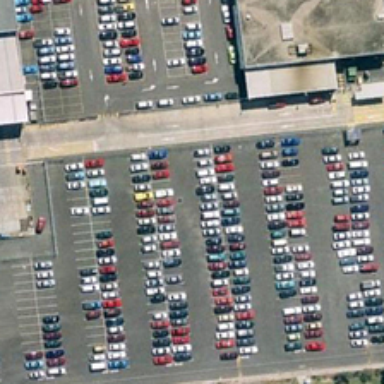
Many cars are parked in a parking lot near two buildings .